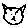
Label: cat